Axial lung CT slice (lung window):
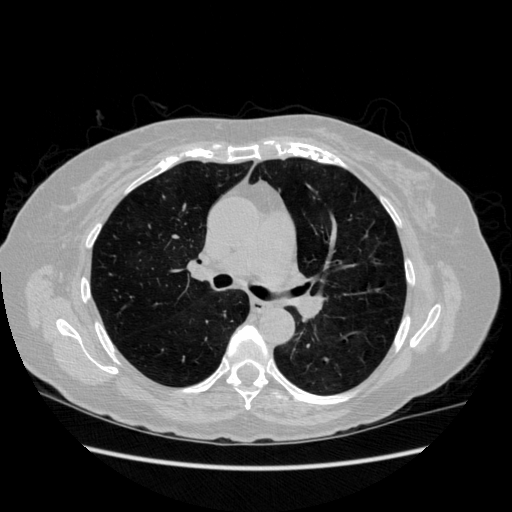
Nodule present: no